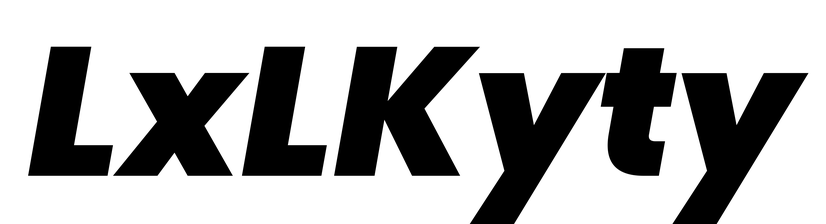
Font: Poppins-BlackItalic